Field crop: maize
Growth stage: 2
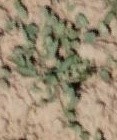
Species: convolvulus